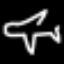
Label: airplane